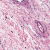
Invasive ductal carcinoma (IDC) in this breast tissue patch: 0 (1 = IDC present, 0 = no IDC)